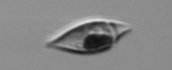
Label: Amphidinium